Question: Hi can anyone help me for this. What im trying to do is to rank my session id but it seems not to work as it returns me just "1".
The third row should be 2, the row 5 should have 2 for rank and the row 6 should have 3 for rank and so on. I try to enumerate the session. Thank u so much
'''
WITH
hits AS (
SELECT
TIMESTAMP_SECONDS(visitstarttime) AS timestamp,
fullVisitorId,
CONCAT(fullvisitorId, CAST(visitStartTime AS STRING)) AS sessionId,
hits.page.pagePath,
hits.isEntrance,
hits.isInteraction,
hits.type,
hits.hitNumber,
MIN(hits.hitNumber) OVER (PARTITION BY fullVisitorId, visitStartTime) AS first_hit,
FROM 'dl-training-bigquery.ND_177736451.ga_sessions_20191202' AS ga_table,
UNNEST(hits) AS hits
WHERE hits.type = 'PAGE'
)
SELECT
fullVisitorId,
sessionId,
pagePath,
timestamp,
MIN(timestamp) AS visit_time,
RANK() OVER(PARTITION BY CONCAT(fullvisitorId, "-", CAST(timestamp AS STRING)) ORDER BY sessionId ASC) AS Rank
FROM hits
WHERE type = 'PAGE'
GROUP BY 1,2,3,4
ORDER BY sessionId
'''

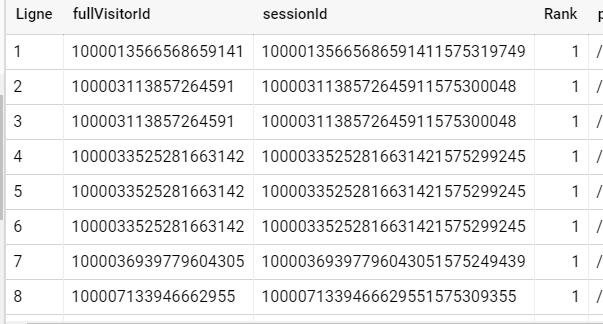
Answer: Presumably, you want:
'''
RANK() OVER(
PARTITION BY fullvisitorId, sessionId
ORDER BY timestamp
) AS Rank
'''
This ranks hits within groups having the same visitor and session by ascending timestamp - which is how I understand your question.